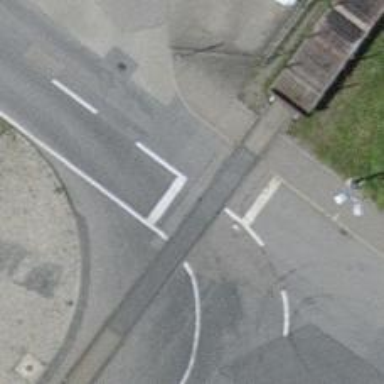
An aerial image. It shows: Railway level crossing.